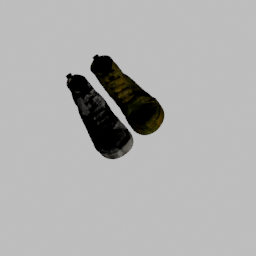
Label: people